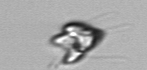
Label: Pyramimonas_longicauda